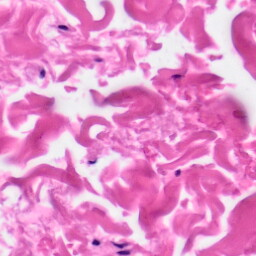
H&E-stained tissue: Skin